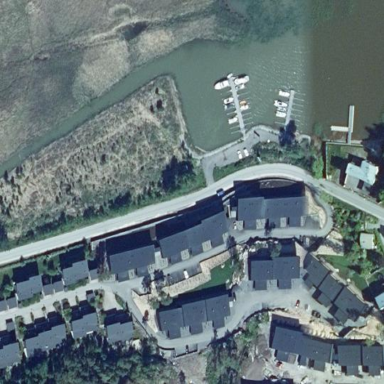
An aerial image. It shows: Marina on leisure land.